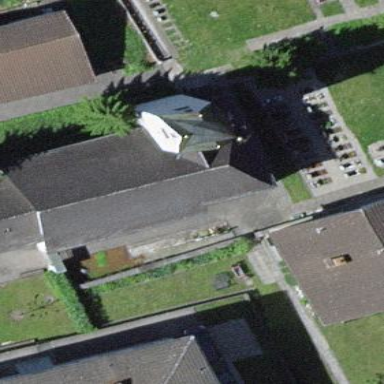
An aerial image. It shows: Church which is place of worship.